Aerial crown-view tile of a tropical tree (Barro Colorado Island, Panama), acquired 20250915:
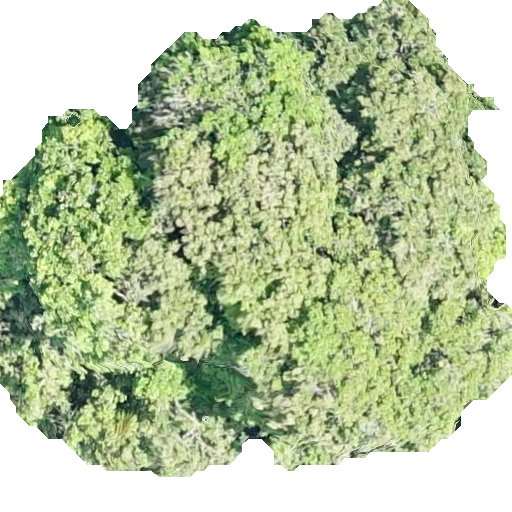
Species: Prioria copaifera
GBIF accepted scientific name: Prioria copaifera
Crown area: 277.916 m²